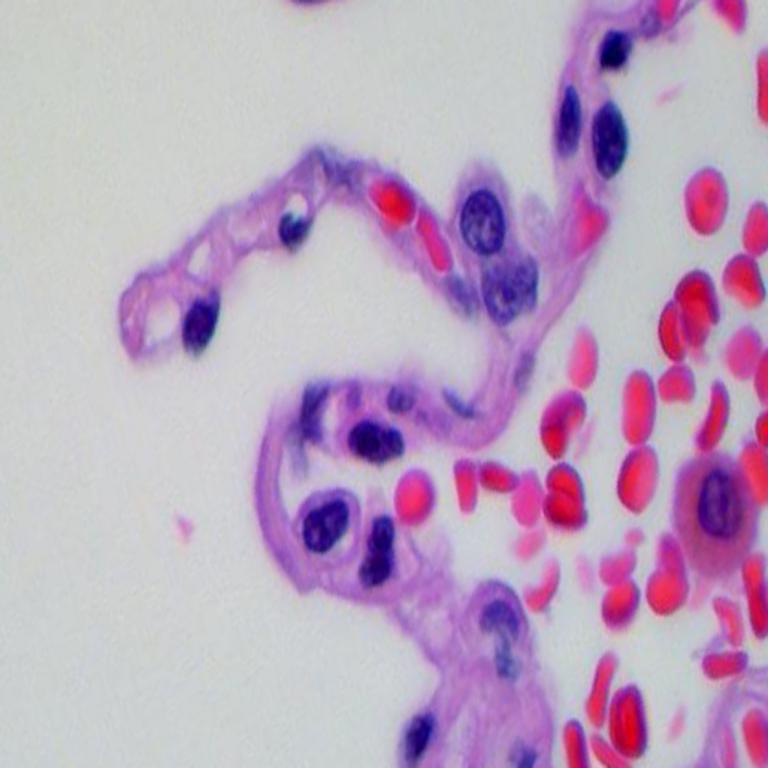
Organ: lung
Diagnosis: benign